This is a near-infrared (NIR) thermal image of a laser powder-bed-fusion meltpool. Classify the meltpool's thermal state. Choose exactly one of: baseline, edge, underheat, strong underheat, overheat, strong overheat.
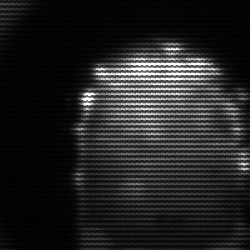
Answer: baseline